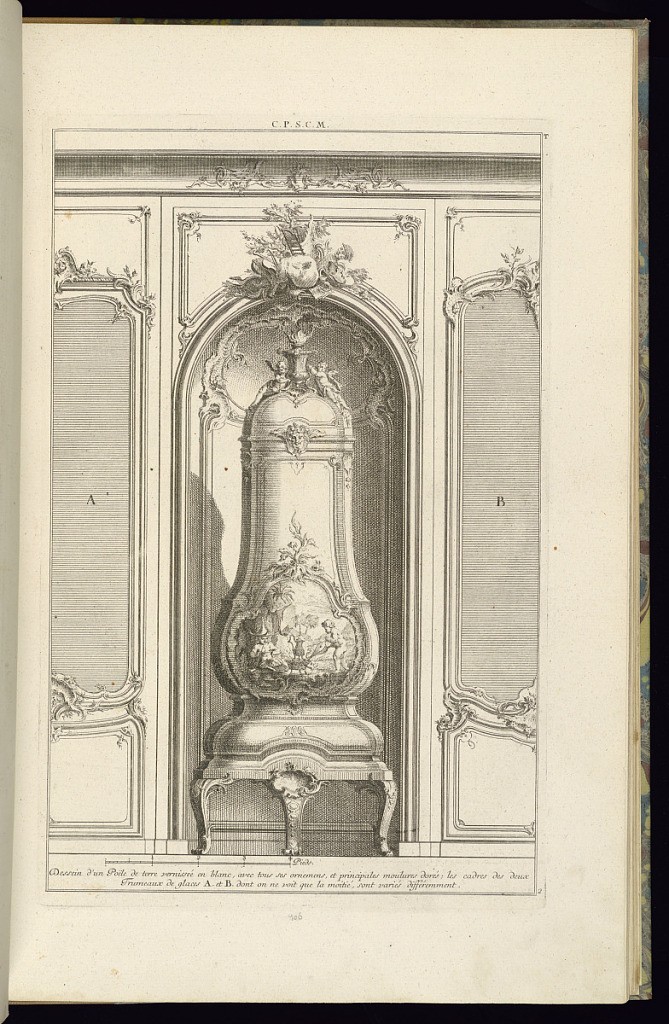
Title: Dessein d'un Poële de Terre Vernissée en Blanc
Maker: François de Cuvilliés the Elder, Belgian, 1695 - 1768
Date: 1745
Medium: Etching and engraving on off-white laid paper
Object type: Print
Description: Design for a niche with a stove in the center, above which is a carved trophy with musical instruments and attributes of the theater. The plate is numbered.